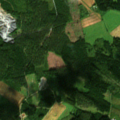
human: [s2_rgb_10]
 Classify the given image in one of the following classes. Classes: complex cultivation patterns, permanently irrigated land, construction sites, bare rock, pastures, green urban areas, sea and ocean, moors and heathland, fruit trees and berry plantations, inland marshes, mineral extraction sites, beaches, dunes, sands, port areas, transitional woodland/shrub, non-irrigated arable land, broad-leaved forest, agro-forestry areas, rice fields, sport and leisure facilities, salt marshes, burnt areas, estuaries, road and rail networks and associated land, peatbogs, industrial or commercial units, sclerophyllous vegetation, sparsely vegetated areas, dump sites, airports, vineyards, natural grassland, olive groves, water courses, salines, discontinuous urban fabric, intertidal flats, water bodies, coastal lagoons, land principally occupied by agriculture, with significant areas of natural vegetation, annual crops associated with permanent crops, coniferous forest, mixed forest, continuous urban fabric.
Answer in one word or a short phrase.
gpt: non-irrigated arable land, coniferous forest, mixed forest